Field crop: maize
Growth stage: 1
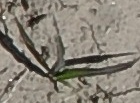
Species: sorghum